Question: Table.vue contains Row.vue and Form.vue inside.
Wanted behavior:
Row of the table will say the component comes from Row.vue
I was right-clicking the Row and went on "View page source", "inspect" and explored, but I couldn't find the answer.
Any solutions?
Also it would be awesome if there's a tool that helps with what I explained above with visual like this: instead of margin, border and such. It would be like Table.vue, Row.vue, etc...

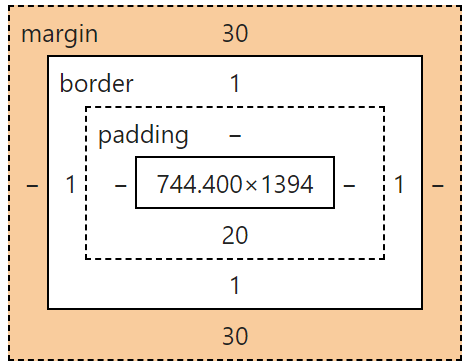
Answer: I'm sorry it's not clear to me what you're trying to achieve, but there is a browser-based tool that might help you with debugging. It is compatible with both v2 and v3 and can be installed on firefox or chromium-based browsers
<URL>
<URL>
use this icon to target the component
<URL>